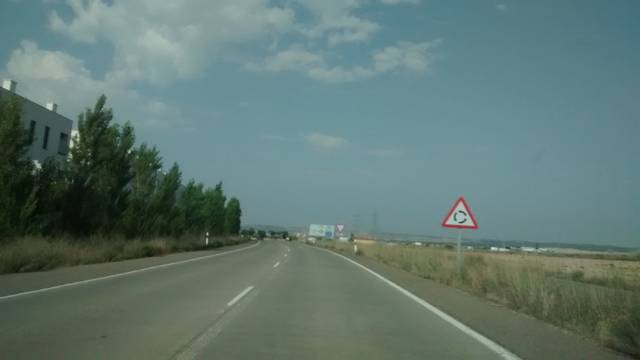
Region: Spain
Coordinates: 41.779, -0.8257